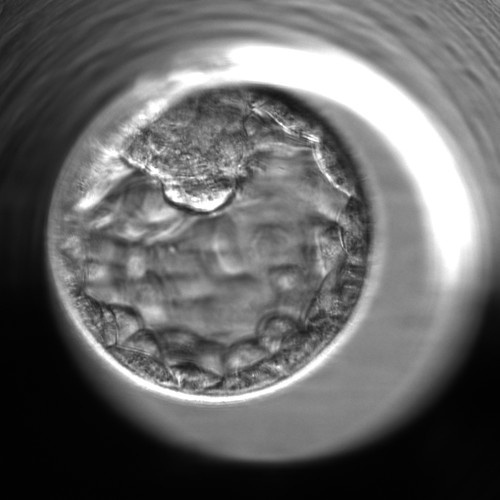
Embryo quality: good